Interaction volume radius: 10 \u00c5
Interaction volume height: 35 \u00c5
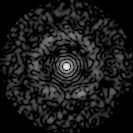
Disorder parameter: 0.8354